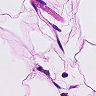
Metastatic tissue present: no